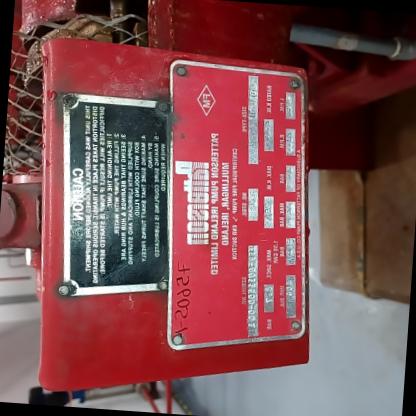
Klasa: tabliczka-znamionowa